Question: I am trying to change my Status Bar background color but I seem not to be doing it right.
Here's a Screenshot of my simulator:

As you can see, when search bar is active, the status bar background changes to white.
The idea is to use the same background color with the search controller when search controller is active.
Here is the code I used:
'''
class DisplayListTVC: UITableViewController, UISearchResultsUpdating {
var resultSearchController = UISearchController()
'''
...
'''
override func viewDidLoad() {
super.viewDidLoad()
self.resultSearchController = UISearchController(searchResultsController:nil)
self.resultSearchController.searchResultsUpdater = self
self.resultSearchController.dimsBackgroundDuringPresentation = false
self.resultSearchController.searchBar.sizeToFit()
self.resultSearchController.searchBar.barTintColor = UIColor(red:0.73, green:0.81, blue:0.87, alpha:1.0)
self.resultSearchController.searchBar.tintColor = UIColor(red:1.00, green:1.00, blue:1.00, alpha:1.0)
}
'''
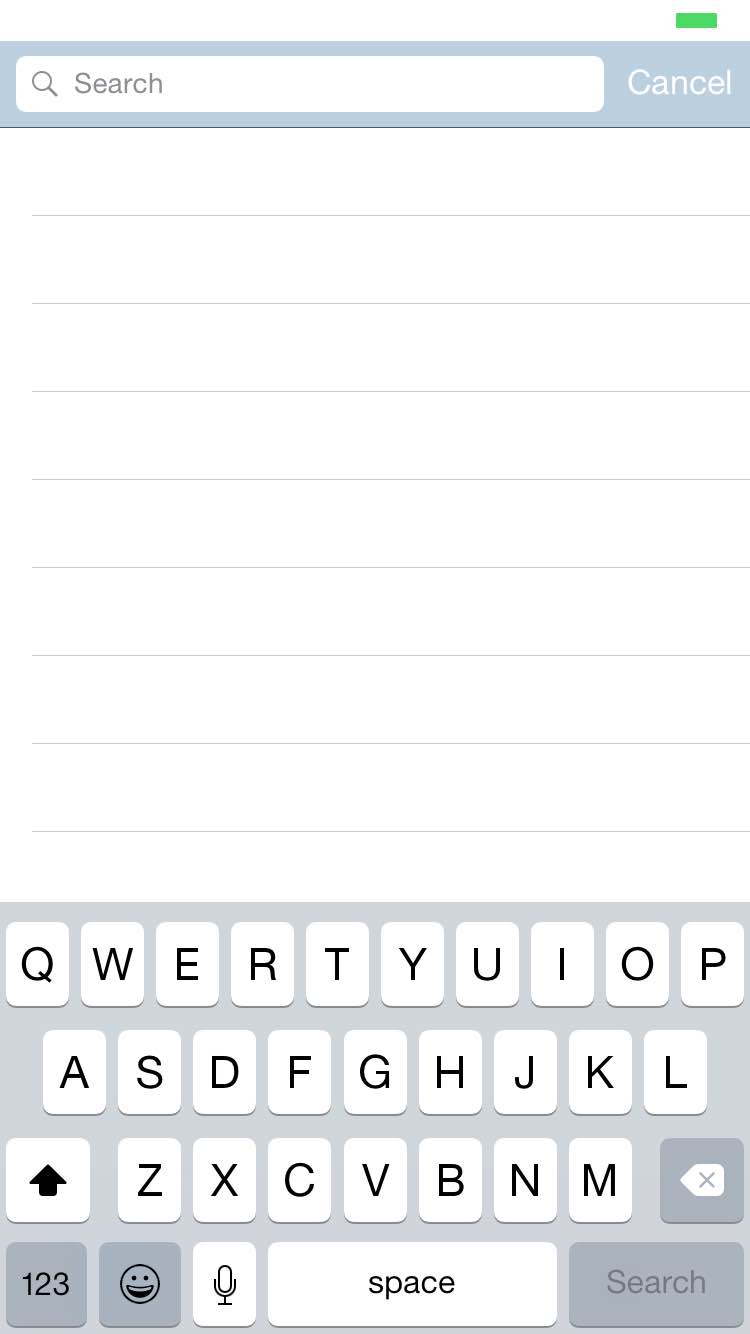
Answer: I know what you mean, I had the same problem. I found a solution, so you can still see the status bar. Just had this two lines of code in your function and it will look much better after ;) However I don't know how to change the color, it will be grey. Tell me what you think about it ;)
'''
self.tableView.tableHeaderView = controller.searchBar
self.definesPresentationContext = true
'''